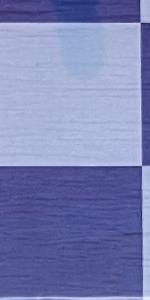
Label: Empty